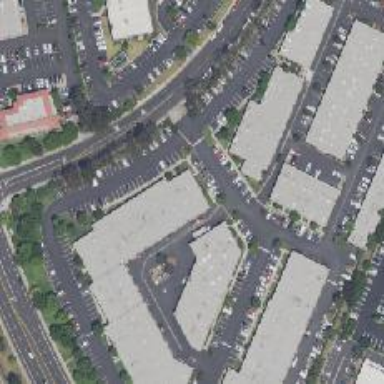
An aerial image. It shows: Commercial building.